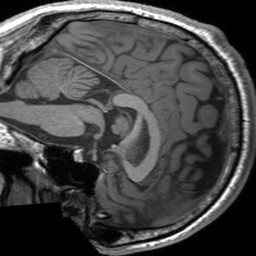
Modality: T1w
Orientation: sagittal
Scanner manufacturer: siemens
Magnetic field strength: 3 T
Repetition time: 1.54 s
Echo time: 0.00234 s